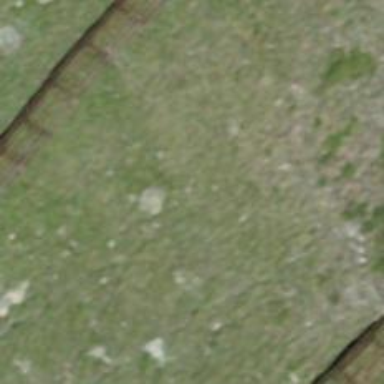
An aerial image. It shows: Snow fence that is man-made.